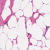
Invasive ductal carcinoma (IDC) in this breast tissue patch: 0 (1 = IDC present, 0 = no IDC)